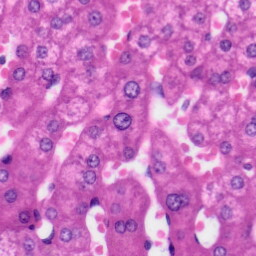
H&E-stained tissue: Liver